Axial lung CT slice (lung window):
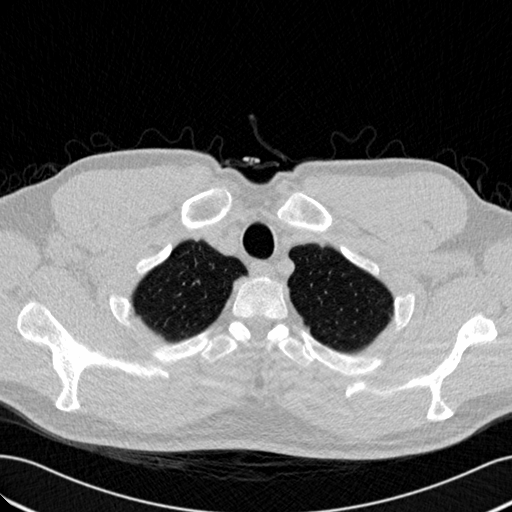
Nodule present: no